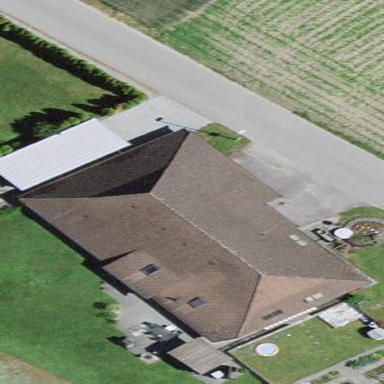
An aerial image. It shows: Farm building.